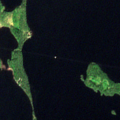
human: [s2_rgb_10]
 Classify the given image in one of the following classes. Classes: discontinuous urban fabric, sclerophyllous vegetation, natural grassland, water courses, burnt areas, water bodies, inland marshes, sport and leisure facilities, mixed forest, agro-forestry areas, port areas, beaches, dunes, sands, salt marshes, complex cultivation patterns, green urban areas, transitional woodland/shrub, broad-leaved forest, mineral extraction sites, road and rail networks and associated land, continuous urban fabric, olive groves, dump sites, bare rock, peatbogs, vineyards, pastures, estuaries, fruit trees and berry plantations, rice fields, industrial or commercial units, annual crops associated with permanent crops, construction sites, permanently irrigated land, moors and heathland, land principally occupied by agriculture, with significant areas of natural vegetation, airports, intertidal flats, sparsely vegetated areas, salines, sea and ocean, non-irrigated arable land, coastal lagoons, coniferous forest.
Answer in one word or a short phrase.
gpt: coniferous forest, transitional woodland/shrub, water bodies